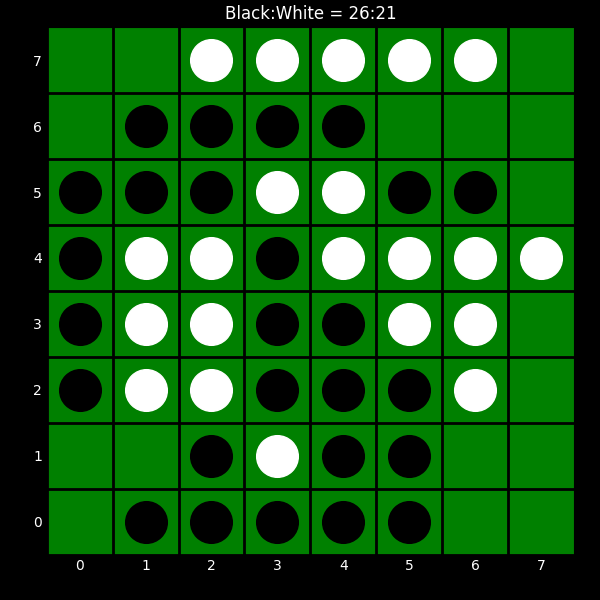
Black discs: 26
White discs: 21